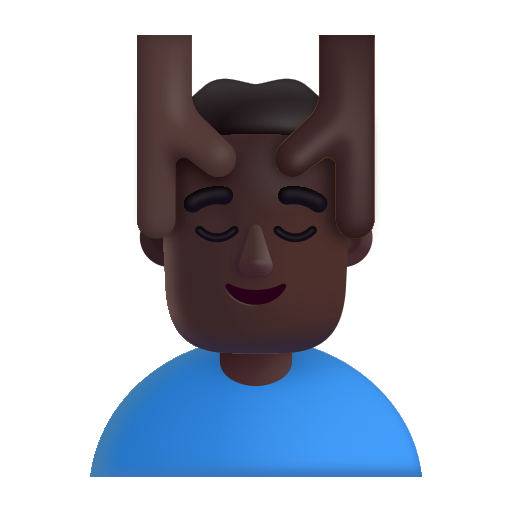
man getting massage color dark